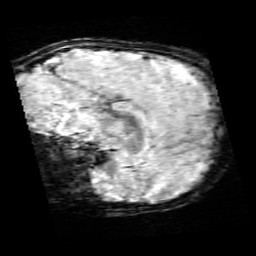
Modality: SWI
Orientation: sagittal
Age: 10
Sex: female
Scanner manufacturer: siemens
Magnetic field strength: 3 T
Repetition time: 0.027 s
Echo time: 0.02 s